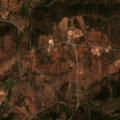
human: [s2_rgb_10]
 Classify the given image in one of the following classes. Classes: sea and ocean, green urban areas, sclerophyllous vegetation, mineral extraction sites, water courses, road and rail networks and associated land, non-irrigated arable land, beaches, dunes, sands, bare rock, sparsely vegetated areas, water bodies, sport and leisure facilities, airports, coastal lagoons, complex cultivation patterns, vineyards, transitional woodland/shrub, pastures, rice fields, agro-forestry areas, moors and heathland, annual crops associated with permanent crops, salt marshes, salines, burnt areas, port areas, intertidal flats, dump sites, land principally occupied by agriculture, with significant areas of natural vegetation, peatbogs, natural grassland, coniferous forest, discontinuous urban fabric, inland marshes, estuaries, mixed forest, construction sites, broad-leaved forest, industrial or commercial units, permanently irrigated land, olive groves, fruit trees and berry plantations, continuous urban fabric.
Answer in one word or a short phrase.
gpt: annual crops associated with permanent crops, land principally occupied by agriculture, with significant areas of natural vegetation, broad-leaved forest, sclerophyllous vegetation